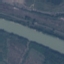
Label: River